Field crop: tomato
Growth stage: 1
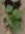
Species: solanum